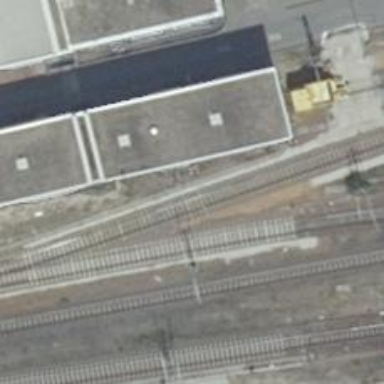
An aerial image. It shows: Railway signal.